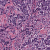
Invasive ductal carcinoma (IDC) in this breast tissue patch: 1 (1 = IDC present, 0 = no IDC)